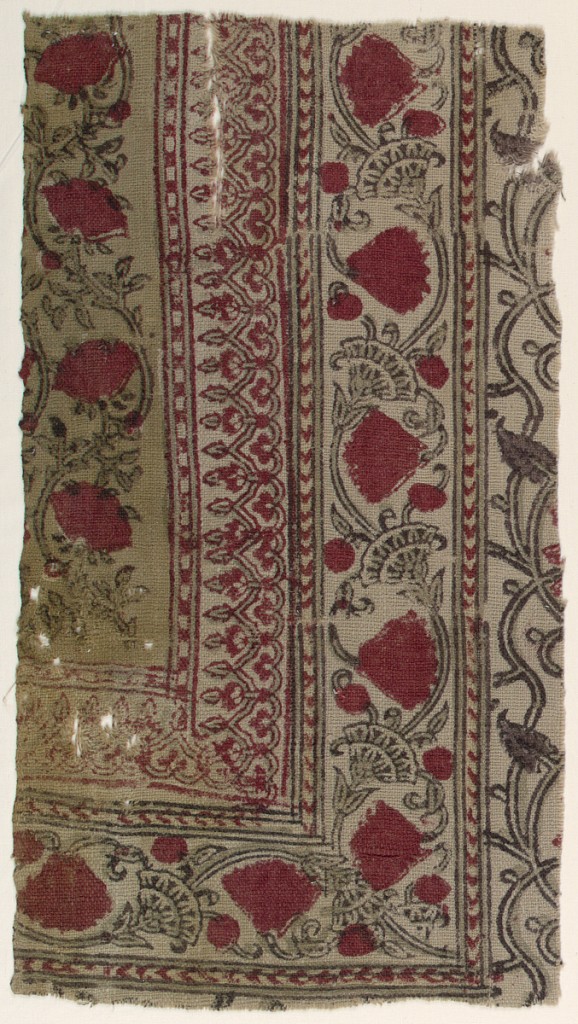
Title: Fragment
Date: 18th century
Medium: cotton Technique: printed
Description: Corner of a pattern with floral vine borders and floral vine patterned field.